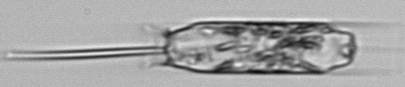
Label: Ditylum_brightwellii